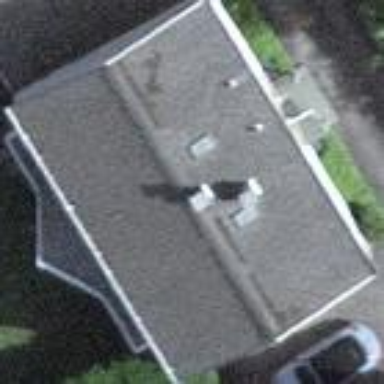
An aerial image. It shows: Detached building with gabled roof.